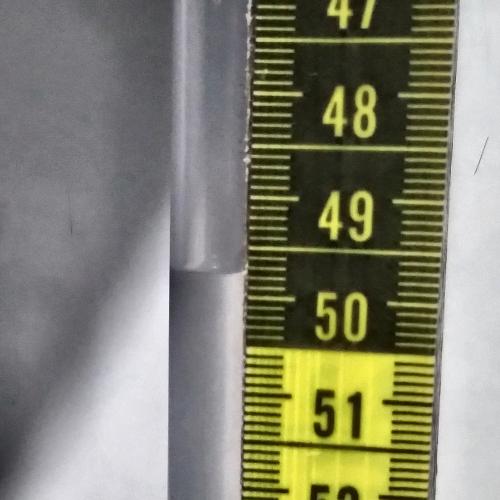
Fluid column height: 49.8 cm